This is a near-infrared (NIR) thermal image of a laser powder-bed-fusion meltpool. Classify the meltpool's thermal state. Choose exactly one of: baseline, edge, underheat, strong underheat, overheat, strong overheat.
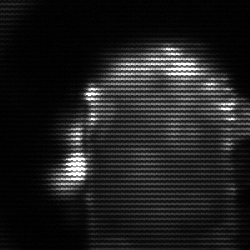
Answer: baseline